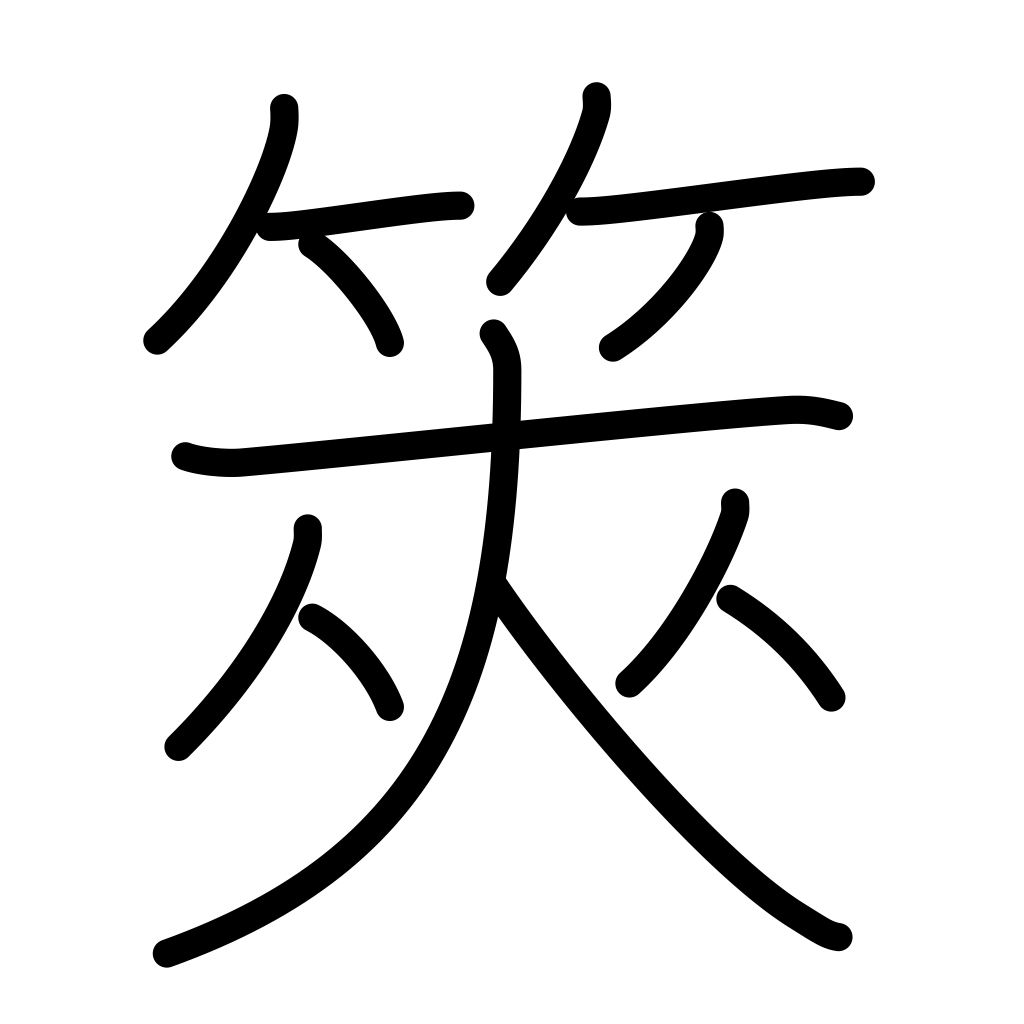
Meaning: insert between, chopsticks, divining sticks, plan